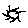
Label: sun